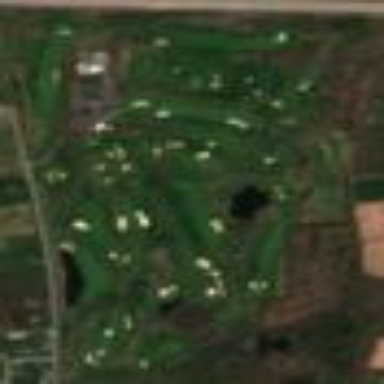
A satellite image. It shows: Golf course surrounded by greenery.